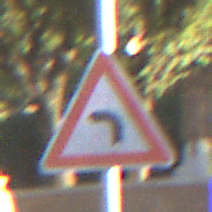
Verkehrszeichen: KurveLinks
Umgebung: Outdoor, Suburban
Tageszeit: MorningAfternoon
Wetter: Clear
Licht: Natural
Jahreszeit: NotSpecified
Kontrast: HighContrast